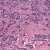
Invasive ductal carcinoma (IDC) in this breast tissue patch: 1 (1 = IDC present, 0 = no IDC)